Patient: sex F, age 73
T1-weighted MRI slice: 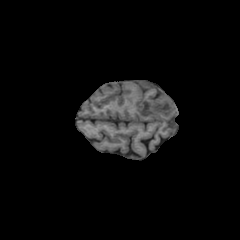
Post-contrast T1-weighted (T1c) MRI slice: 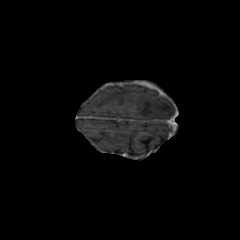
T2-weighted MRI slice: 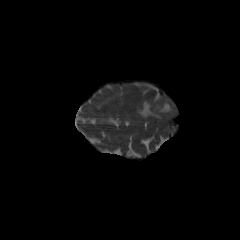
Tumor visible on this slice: yes
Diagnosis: Glioblastoma, IDH-wildtype
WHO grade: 4